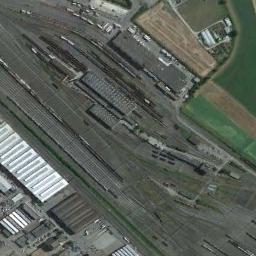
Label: railway